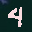
Label: 4